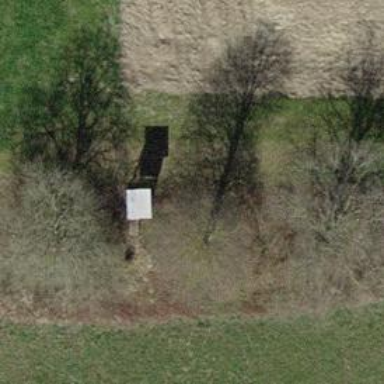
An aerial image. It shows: Single tag "natural: tree."